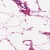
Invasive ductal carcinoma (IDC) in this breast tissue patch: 0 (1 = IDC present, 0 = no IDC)